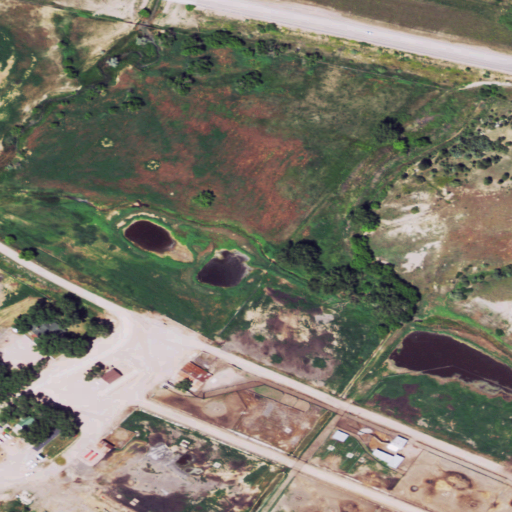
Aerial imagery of valley in Wyoming named L A K Draw containing cultivated crops, grassland, shrub, low intensity development, herbaceous wetlands, medium intensity development, high intensity development, open development, and evergreen forest